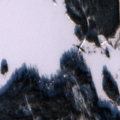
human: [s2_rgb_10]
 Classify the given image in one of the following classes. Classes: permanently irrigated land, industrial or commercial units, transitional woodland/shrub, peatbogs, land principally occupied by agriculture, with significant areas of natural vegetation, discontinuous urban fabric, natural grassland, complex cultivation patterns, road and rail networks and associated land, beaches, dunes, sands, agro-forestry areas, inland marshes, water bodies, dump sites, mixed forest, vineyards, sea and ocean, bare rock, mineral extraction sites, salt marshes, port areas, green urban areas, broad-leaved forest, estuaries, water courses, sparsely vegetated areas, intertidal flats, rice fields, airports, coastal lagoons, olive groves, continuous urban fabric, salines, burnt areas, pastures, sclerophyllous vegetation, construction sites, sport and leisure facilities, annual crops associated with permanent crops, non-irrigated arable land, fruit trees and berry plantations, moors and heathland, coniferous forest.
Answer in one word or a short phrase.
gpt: coniferous forest, sea and ocean